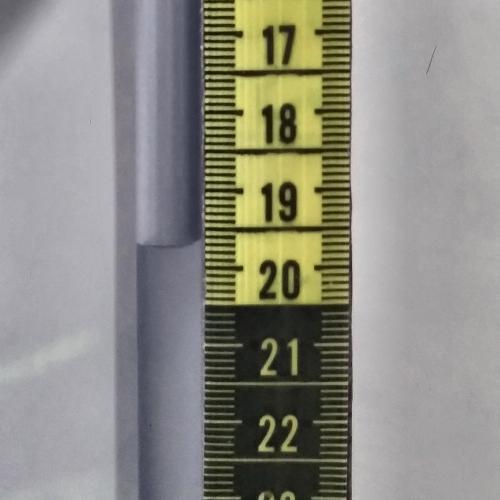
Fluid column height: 19.7 cm